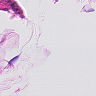
Metastatic tissue present: no